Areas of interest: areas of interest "Industrial"
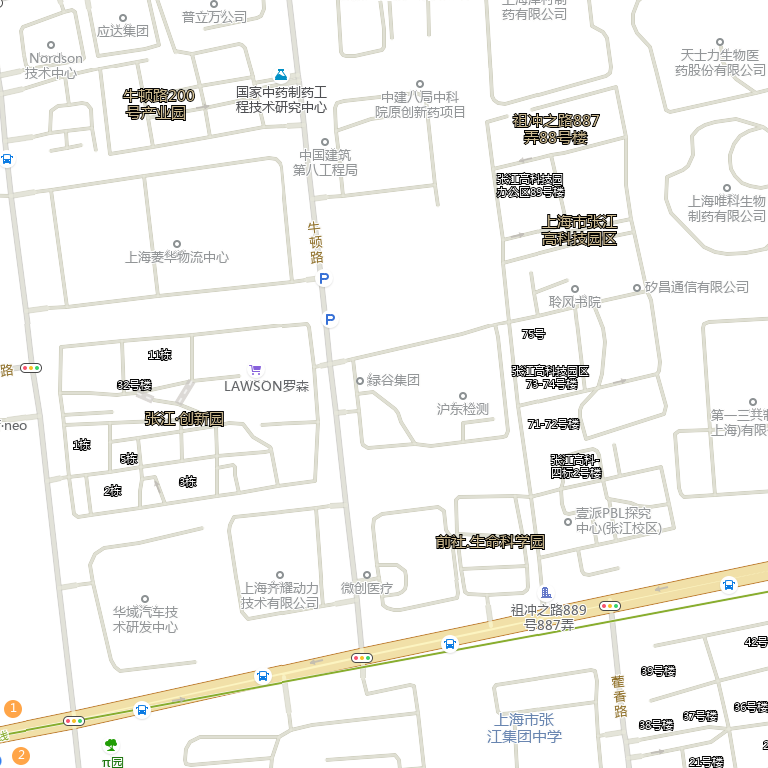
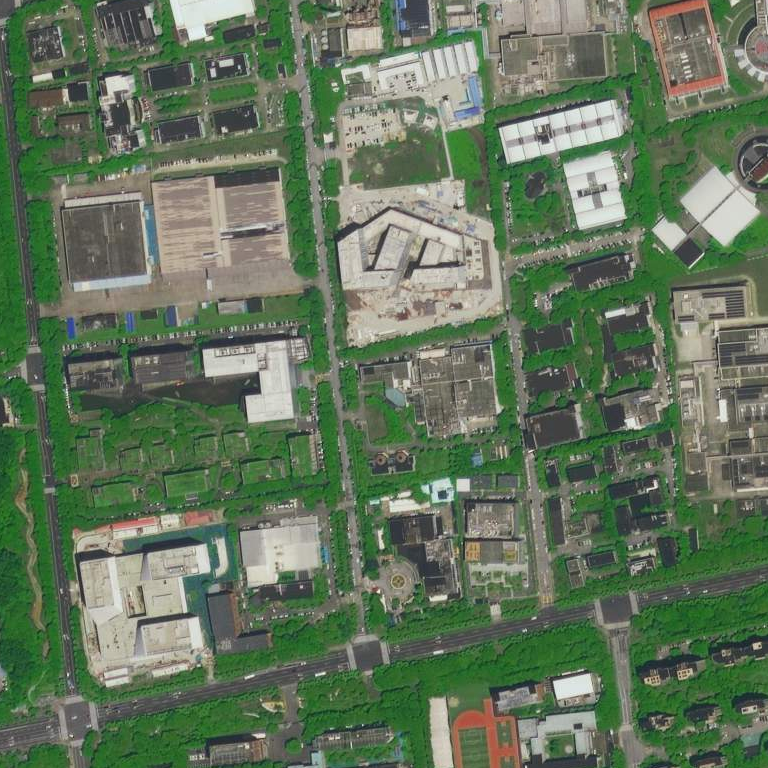